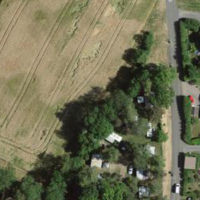
EUNIS habitat code: 52
Species observed at this site:
Acer pseudoplatanus